Question: Do you know how should I write correct method click?
JS - here I made mistake
'''
$(".ui-dialog-titlebar-close").live("click", function (e) {
window.setTimeout('location.reload()', 100);
});
'''
There is class with button

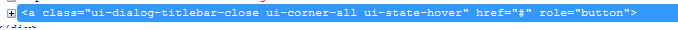
Answer: Try:
'''
$(document).on("click", ".ui-dialog-titlebar-close", function (e) {
e.preventDefault();
window.setTimeout('location.reload()', 100);
});
'''